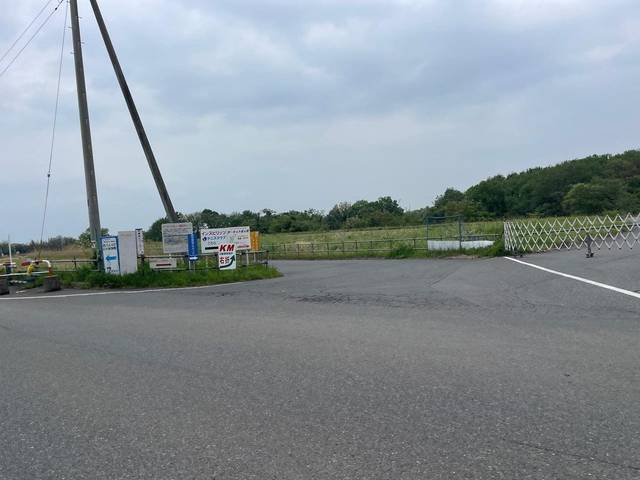
Region: Japan
Coordinates: 35.86, 139.5959